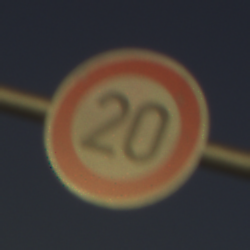
Verkehrszeichen: Geschwindigkeit20
Umgebung: Outdoor, RoadRail
Tageszeit: SunriseSunset
Wetter: Clear
Licht: Natural
Jahreszeit: NotSpecified
Kontrast: HighContrast